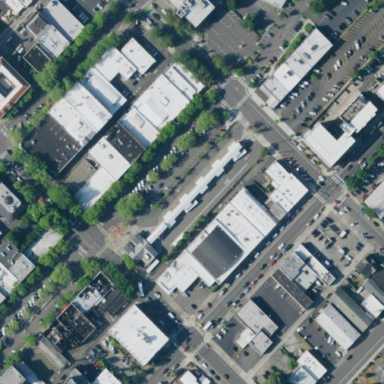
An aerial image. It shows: Close-up view of roof of building.